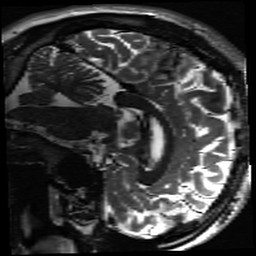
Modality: inplaneT2
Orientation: sagittal